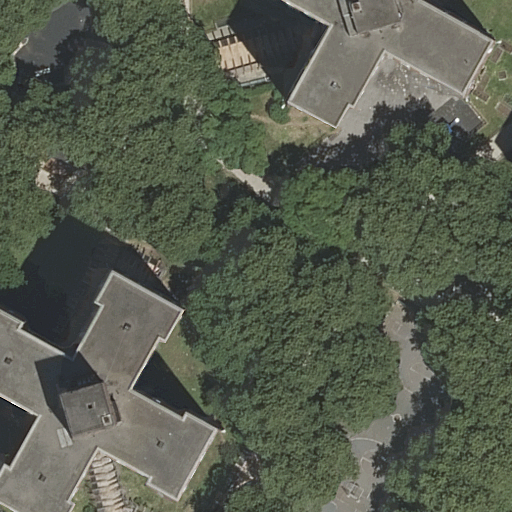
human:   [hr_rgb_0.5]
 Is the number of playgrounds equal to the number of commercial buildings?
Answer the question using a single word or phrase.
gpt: no

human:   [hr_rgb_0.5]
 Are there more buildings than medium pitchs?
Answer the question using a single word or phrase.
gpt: yes

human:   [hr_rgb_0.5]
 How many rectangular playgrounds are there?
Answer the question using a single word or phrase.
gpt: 1

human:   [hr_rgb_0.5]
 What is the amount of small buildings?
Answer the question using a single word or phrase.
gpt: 0

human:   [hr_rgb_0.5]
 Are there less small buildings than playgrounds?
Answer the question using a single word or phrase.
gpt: yes

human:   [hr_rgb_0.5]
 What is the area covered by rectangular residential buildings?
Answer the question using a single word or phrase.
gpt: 0m2

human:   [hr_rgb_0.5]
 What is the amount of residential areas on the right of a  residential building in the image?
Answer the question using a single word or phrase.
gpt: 1

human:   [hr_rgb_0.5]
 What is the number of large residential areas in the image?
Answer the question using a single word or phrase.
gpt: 0

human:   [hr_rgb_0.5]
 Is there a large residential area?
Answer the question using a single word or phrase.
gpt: no

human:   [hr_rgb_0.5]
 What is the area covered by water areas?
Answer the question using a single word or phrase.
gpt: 0m2

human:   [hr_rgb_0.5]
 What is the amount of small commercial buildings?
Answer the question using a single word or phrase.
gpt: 0

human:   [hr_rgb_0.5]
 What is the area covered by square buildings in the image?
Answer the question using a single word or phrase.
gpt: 0m2

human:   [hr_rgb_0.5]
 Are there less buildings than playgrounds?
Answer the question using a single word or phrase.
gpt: no

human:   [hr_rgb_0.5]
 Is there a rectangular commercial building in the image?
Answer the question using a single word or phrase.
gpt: no

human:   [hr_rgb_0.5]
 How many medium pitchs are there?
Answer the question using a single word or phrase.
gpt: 0

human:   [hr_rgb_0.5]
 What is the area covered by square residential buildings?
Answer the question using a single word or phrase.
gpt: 0m2

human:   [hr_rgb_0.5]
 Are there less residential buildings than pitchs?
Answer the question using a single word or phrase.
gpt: no

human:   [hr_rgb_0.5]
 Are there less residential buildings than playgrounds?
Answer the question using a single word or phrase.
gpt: no

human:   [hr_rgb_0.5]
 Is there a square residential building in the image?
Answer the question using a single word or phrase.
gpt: no

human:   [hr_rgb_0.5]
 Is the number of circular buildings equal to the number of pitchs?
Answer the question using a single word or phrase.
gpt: no

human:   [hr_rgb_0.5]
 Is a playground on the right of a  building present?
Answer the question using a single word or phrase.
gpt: yes

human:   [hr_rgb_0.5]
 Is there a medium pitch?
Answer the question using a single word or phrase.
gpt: no

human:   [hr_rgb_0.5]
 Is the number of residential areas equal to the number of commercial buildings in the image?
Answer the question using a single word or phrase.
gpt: no

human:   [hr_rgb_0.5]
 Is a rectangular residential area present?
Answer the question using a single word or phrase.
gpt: yes

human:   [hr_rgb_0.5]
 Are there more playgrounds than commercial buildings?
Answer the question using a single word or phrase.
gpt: yes

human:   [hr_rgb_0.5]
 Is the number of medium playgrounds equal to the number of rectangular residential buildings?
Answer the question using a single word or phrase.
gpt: yes

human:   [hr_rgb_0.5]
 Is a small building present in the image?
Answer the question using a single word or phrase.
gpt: no

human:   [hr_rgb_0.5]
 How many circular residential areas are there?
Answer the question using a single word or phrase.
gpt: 0

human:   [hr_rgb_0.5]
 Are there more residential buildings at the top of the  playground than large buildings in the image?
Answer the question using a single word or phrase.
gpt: yes

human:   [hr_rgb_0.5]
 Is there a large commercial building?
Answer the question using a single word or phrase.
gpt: no

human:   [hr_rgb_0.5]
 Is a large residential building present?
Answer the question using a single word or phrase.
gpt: no

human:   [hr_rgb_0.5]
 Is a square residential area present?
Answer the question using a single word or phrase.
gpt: no

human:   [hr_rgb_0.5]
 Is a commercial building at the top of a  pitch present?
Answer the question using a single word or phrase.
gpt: no

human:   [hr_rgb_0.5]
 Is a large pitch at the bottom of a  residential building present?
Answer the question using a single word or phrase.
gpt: yes

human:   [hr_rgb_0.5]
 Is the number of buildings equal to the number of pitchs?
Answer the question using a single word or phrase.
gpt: yes

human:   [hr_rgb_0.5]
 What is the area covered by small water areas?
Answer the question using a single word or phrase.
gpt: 0m2